Question: I have a grid in my application that is configured with 'xtype : 'pagingtoolbar'' and the store that related to this grid is configured with 'pageSize : 10', the result is that the 'pagingtoolbar' is correctly dispayed (like following) but I have a scroller in the grid and all records are loaded in the grid. surely I'm missing sth in grid/store config :

'''
xtype : 'gridpanel',
store : mystore,
height : 350,
hidden : true,
columns : [ {
dataIndex : 'firstName',
text : 'First Name',
flex : 1
},{
dataIndex : 'lastName',
text : 'Last Name',
flex : 1
},{
dataIndex : 'email',
text : 'Email',
flex : 1
}],
dockedItems : [ {
xtype : 'pagingtoolbar',
hight : 28,
displayInfo : true,
dock : 'bottom'
} ]
'''
'''
Ext.define('Users',{
extend: 'Ext.data.Store',
model: usersModel,
pageSize : 10,
proxy: {
type: 'ajax',
url: 'servletURL',
reader: {
type: 'json',
root: 'data',
successProperty: 'success',
totalProperty: 'total'
},
writer: {
type : 'json',
root: 'data'
},
actionMethods: {
read : 'POST',
create : 'POST',
update : 'POST',
destroy: 'POST'
},
},
sortOnLoad: true,
sorters: { property: 'dateTimeTrx', direction : 'DESC' },
});
'''
I'm correctly receiving data from server side, but I can't display pages, all data is in one page even that the 'pagingtoolbar' is correctly displayed as shown above, Any help in that? Thanks!
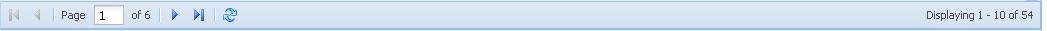
Answer: ExtJs 'pagingtoolbar' is not responsible for extracting needed data from server response. Instead, your server has to response with exactly that data that should be displayed for the current page. In order to tell server what data is needed ExtJs would send additional params (something like '?start=0&page=1&limit=10').